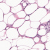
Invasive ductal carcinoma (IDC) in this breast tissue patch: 0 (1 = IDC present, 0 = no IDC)